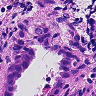
Metastatic tissue present: yes